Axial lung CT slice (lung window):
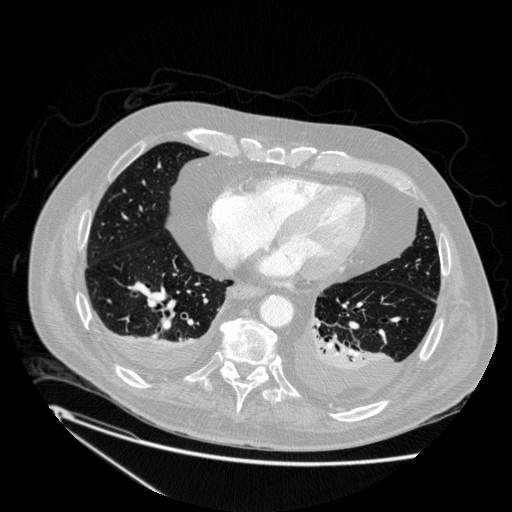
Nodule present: no